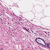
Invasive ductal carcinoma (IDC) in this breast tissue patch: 0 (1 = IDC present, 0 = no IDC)